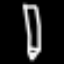
Label: pencil